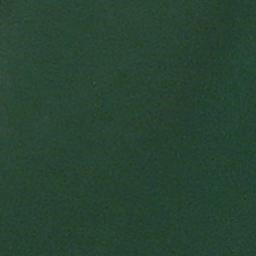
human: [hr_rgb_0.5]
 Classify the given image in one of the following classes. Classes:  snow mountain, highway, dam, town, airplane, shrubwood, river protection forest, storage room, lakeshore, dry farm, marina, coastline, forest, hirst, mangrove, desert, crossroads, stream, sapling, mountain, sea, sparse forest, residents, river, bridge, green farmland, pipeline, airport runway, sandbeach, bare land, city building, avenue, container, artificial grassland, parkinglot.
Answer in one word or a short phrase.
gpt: sea